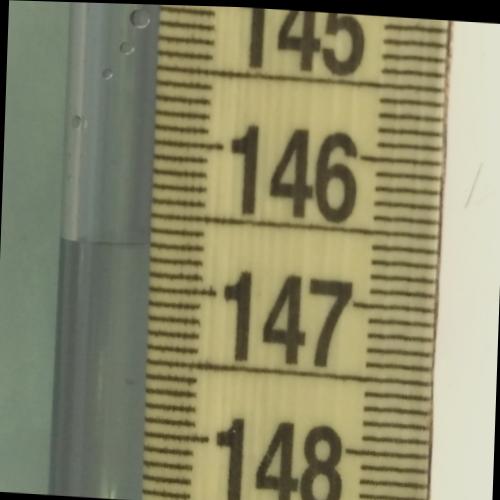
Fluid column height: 146.7 cm